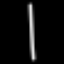
Label: line